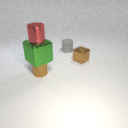
large green metal cube below small red metal cylinder